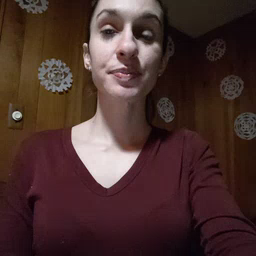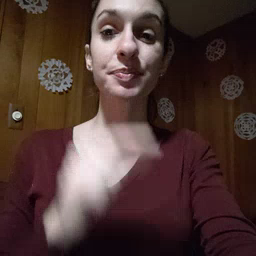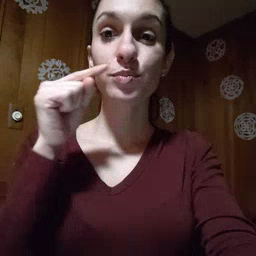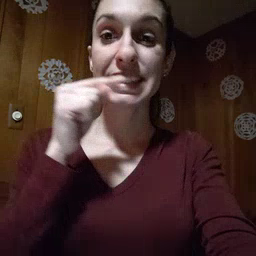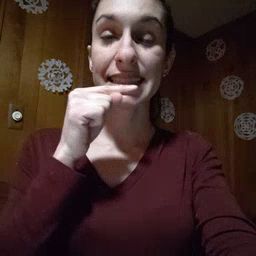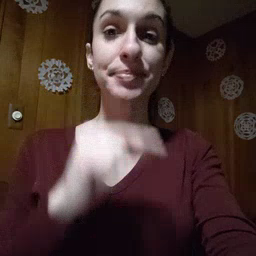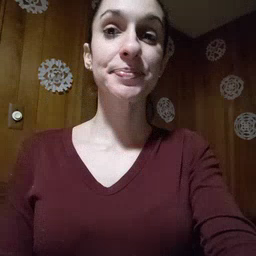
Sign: toothbrush